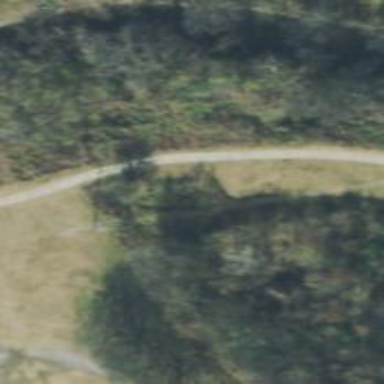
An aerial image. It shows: Path.